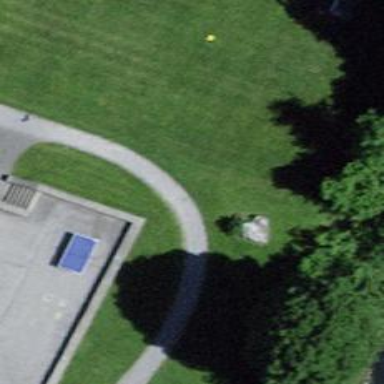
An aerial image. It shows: Asphalt path.